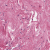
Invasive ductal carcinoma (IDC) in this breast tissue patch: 0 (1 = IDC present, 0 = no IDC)